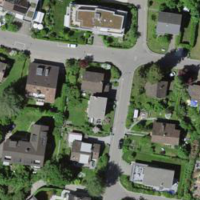
EUNIS habitat code: 55
Species observed at this site:
Neottia ovata